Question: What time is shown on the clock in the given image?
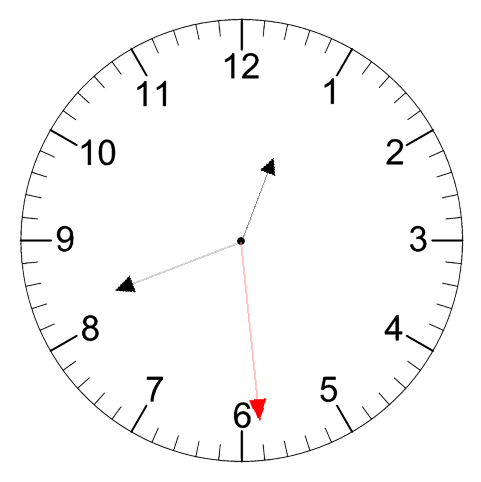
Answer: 12:41:29